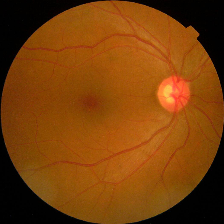
Diabetic retinopathy grade: No DR